Question: I'm using 'paintComponent()' to paint a gif animated image at the backgound of 'JPanel'.
It shows up the gif but doesn't animate.
I use java 1.5 and i know that i can use label with icon.
'''
private static class CirclePanel extends JPanel {
ImageIcon imageIcon = new ImageIcon(BarcodeModel.class.getResource("verify.gif"));
Point point = f.getLocation();
protected void paintComponent(Graphics g) {
Graphics gc = g.create();
Graphics2D g2d = (Graphics2D) g.create();
g2d.setRenderingHint(RenderingHints.KEY_ANTIALIASING, RenderingHints.VALUE_ANTIALIAS_ON);
g2d.setComposite(AlphaComposite.getInstance(AlphaComposite.SRC_OVER, 0.3f));
g2d.setColor(Color.BLUE);
g2d.drawImage(imageIcon.getImage(), getWidth() / 2, getHeight() / 2, null);
g2d.drawRect(0, 0, getWidth(), getHeight());
g2d.setStroke(new BasicStroke(10f,BasicStroke.CAP_ROUND,BasicStroke.JOIN_MITER));
g2d.setFont(g.getFont().deriveFont(Font.BOLD | Font.ITALIC,15f));
g2d.drawString("Wait Please ...",getWidth()/2-imageIcon.getIconHeight()/3,getHeight()/2+imageIcon.getIconHeight()+15);
g2d.dispose();
}
'''
This is the gif image.

just add image observer to the g2d.drawImage() method.
'''
g2d.drawImage(imageIcon.getImage(), getWidth() / 2, getHeight() / 2, this);
'''
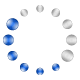
Answer: The reason is that the standard Java ImageIO API only loads the first image of the gif.
How to fix? Google for a Gif Loader for Java, which loads every image of the gif. Then you have to paint the right image at the right time. An alternative way would be to have different png files representing each time one frame of the animation.
Well... Actually, after doing some research, it looks like the way you did it actually loads all the frames of the animated gif. The reason for it is that the ImageIcon's method 'getImage()' always returns the first image.
To fix it, you can try this (I'm not sure if it will work...)
Instead of using 'Grahpics.drawImage()', use 'ImageIcon.paintIcon()'. Like this:
'''
imageIcon.paintIcon(this, g2d, getWidth() / 2 - imageIcon.getIconWidth() / 2, getHeight() / 2);
'''